Interaction volume radius: 5 \u00c5
Interaction volume height: 15 \u00c5
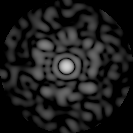
Disorder parameter: 0.8307